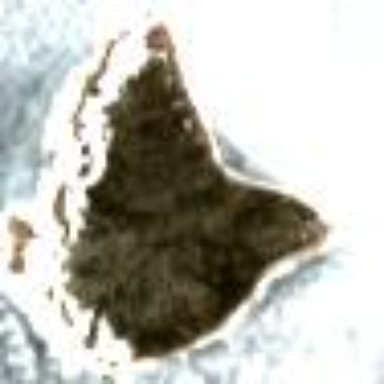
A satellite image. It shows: Island in the natural setting.